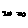
Label: zigzag